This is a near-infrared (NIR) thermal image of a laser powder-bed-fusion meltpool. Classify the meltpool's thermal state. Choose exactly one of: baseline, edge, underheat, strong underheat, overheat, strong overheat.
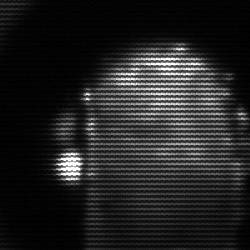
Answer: baseline